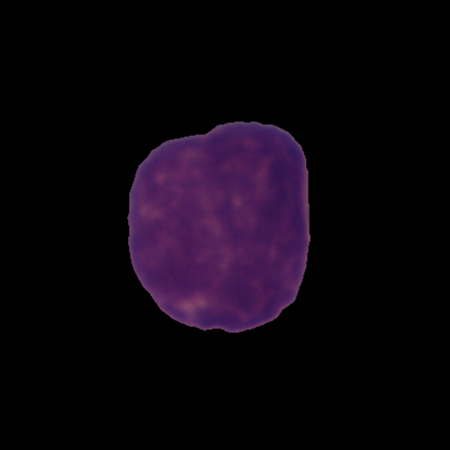
Label: cancer